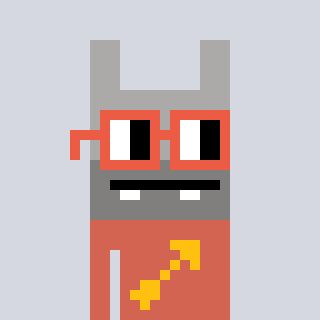
a pixel art character with square orange glasses, a rabbit-shaped head and a peachy-colored body on a cool background